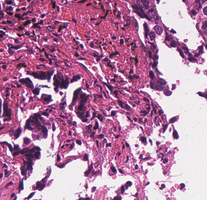
Tumor epithelial tissue: yes
Tumor-associated stroma tissue: yes
Normal tissue: no